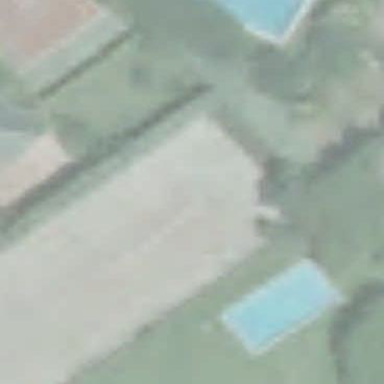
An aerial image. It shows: Tennis court in leisure pitch.